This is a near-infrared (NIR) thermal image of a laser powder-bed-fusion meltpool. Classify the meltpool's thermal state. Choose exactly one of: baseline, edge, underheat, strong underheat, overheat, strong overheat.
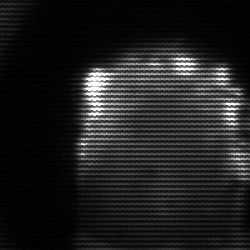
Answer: baseline